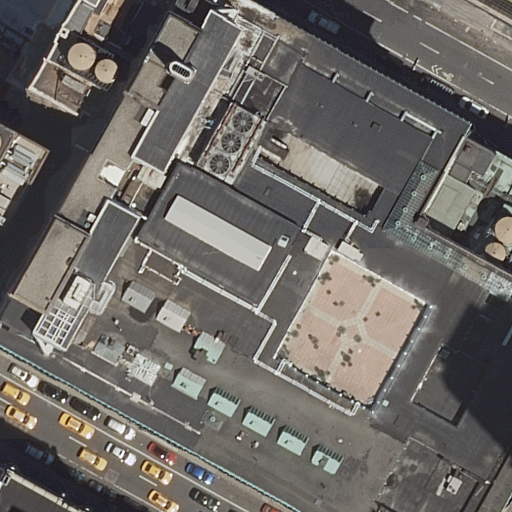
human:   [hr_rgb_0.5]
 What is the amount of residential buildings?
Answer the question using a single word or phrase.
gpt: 8

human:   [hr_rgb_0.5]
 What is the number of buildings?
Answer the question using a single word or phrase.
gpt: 8

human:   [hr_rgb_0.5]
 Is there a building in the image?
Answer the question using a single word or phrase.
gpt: yes

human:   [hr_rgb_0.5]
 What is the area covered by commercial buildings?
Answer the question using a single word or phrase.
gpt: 0m2

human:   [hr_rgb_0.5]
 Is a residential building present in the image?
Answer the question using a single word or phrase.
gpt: yes

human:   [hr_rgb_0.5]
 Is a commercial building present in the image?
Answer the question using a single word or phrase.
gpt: no

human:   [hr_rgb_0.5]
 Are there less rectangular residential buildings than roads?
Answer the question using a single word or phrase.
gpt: no

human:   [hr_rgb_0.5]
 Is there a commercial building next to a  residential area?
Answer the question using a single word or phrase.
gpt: no

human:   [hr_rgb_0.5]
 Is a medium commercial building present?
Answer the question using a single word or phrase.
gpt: no

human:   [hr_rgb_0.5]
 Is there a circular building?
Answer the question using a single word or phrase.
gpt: no

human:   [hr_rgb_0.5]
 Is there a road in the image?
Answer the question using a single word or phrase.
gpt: yes

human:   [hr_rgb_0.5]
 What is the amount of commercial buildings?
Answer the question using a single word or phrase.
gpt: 0

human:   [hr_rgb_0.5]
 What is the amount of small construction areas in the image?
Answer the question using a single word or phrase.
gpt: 0

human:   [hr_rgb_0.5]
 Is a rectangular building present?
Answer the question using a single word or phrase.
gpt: yes

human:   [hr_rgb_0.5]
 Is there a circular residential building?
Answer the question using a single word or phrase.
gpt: no

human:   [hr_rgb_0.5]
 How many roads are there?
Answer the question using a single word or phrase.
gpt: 5

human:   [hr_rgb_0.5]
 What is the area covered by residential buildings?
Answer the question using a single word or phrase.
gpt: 2405m2

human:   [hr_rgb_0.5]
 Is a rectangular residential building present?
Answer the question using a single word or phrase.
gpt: yes

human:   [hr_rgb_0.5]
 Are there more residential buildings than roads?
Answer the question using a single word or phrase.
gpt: yes

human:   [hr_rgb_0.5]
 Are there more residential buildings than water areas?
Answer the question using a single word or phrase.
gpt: yes

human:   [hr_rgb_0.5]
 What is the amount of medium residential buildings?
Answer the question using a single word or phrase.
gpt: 6

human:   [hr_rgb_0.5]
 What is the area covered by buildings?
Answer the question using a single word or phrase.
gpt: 2405m2

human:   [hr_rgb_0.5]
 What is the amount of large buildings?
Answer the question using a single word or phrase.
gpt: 1

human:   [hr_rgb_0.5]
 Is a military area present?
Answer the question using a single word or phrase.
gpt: no

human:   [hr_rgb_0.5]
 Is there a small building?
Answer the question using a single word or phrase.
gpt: yes

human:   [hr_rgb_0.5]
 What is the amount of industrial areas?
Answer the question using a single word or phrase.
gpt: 0

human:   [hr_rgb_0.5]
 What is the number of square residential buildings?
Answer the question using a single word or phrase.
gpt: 0

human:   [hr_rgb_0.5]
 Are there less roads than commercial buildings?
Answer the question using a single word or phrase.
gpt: no

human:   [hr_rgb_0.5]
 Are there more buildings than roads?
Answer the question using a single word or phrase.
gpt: yes

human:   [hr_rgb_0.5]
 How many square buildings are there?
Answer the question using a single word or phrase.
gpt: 0

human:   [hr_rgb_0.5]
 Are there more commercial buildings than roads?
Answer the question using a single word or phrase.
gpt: no

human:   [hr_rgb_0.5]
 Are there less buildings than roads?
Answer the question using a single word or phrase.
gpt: no

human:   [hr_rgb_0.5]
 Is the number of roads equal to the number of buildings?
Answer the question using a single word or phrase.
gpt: no

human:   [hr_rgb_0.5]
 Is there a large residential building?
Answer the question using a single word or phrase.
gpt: yes

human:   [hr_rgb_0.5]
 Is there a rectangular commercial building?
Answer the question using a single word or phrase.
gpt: no

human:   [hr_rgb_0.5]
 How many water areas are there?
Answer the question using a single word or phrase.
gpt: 0

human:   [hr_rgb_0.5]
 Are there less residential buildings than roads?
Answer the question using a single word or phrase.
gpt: no

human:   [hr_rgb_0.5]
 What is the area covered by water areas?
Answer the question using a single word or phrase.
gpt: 0m2

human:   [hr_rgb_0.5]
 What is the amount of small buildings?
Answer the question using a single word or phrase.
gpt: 1

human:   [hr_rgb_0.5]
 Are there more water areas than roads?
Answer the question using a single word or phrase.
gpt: no

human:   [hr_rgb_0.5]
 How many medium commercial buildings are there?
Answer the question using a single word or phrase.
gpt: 0

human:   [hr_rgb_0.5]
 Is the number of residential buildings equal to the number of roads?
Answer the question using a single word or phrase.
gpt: no

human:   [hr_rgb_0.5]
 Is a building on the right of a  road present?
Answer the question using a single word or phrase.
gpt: yes

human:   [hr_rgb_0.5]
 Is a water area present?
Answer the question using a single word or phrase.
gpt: no

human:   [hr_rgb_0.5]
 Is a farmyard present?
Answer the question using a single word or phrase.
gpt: no

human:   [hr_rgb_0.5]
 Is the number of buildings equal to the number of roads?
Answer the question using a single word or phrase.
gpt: no

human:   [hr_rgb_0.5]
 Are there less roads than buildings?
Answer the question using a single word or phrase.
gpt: yes

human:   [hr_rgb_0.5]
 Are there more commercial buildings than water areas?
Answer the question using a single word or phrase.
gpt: no

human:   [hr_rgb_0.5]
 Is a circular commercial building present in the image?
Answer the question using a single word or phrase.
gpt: no

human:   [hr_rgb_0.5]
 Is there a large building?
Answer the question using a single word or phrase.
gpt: yes

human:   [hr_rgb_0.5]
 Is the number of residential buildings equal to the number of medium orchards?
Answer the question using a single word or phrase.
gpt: no

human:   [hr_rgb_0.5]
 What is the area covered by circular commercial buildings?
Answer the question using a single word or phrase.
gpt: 0m2

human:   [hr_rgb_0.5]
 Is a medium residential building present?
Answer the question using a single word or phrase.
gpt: yes

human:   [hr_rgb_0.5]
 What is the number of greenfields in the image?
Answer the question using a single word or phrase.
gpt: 0

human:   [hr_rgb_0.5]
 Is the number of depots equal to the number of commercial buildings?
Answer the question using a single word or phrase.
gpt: yes

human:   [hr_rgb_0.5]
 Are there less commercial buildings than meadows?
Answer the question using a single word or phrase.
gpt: no

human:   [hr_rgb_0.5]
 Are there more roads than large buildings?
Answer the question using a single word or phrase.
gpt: yes

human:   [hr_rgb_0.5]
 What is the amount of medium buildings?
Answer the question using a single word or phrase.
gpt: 6

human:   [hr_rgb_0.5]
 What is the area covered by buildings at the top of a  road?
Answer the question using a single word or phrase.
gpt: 1318m2

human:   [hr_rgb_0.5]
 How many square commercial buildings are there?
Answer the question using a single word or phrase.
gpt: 0

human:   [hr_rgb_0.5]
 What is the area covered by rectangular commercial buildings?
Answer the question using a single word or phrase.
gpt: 0m2

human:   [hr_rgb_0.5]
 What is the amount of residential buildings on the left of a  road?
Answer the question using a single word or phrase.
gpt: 5

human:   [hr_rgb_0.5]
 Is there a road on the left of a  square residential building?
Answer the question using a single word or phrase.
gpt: no

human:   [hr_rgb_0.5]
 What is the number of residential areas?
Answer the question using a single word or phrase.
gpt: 0